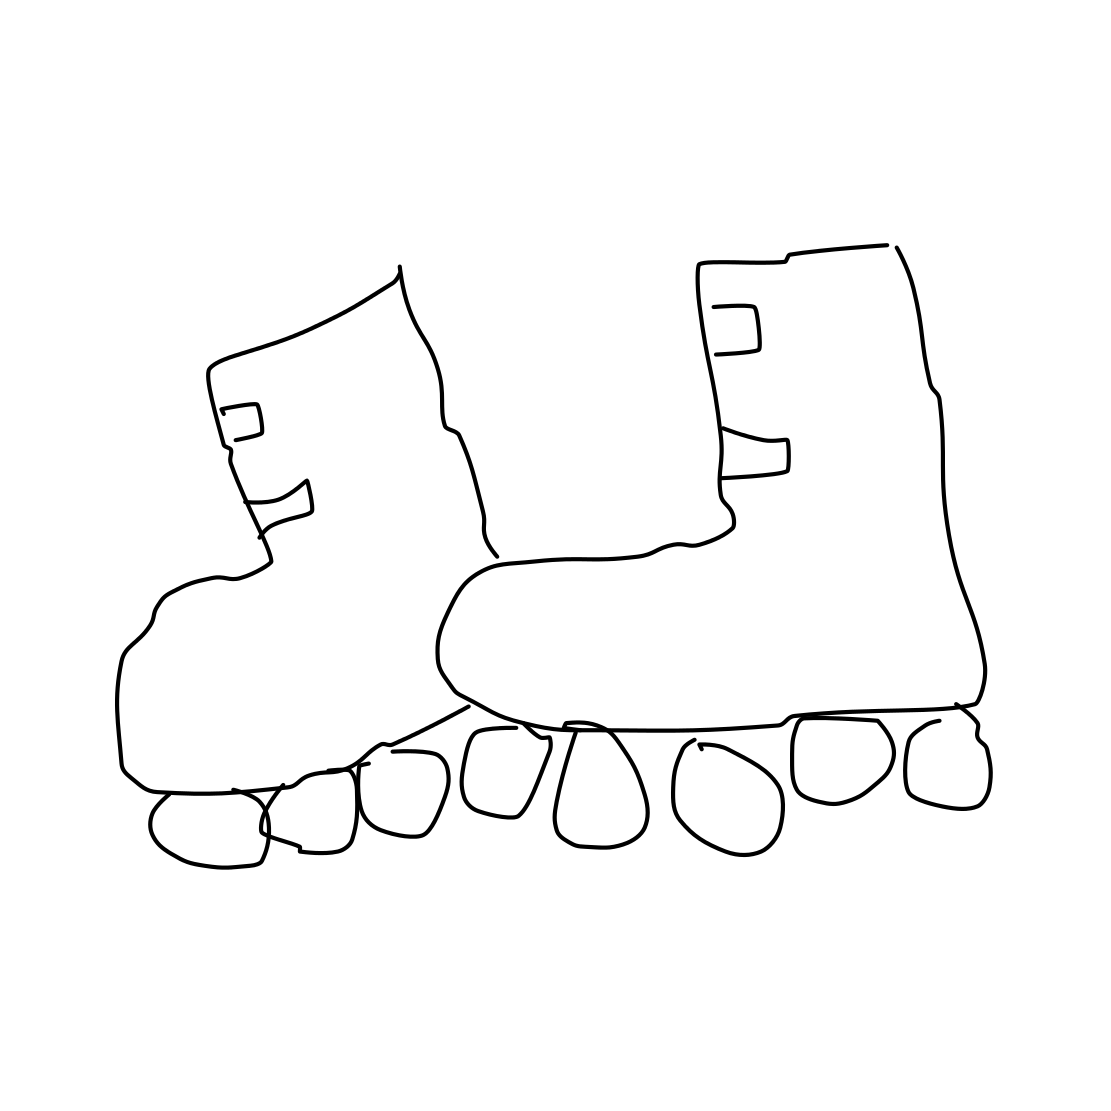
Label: rollerblades